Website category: restaurant
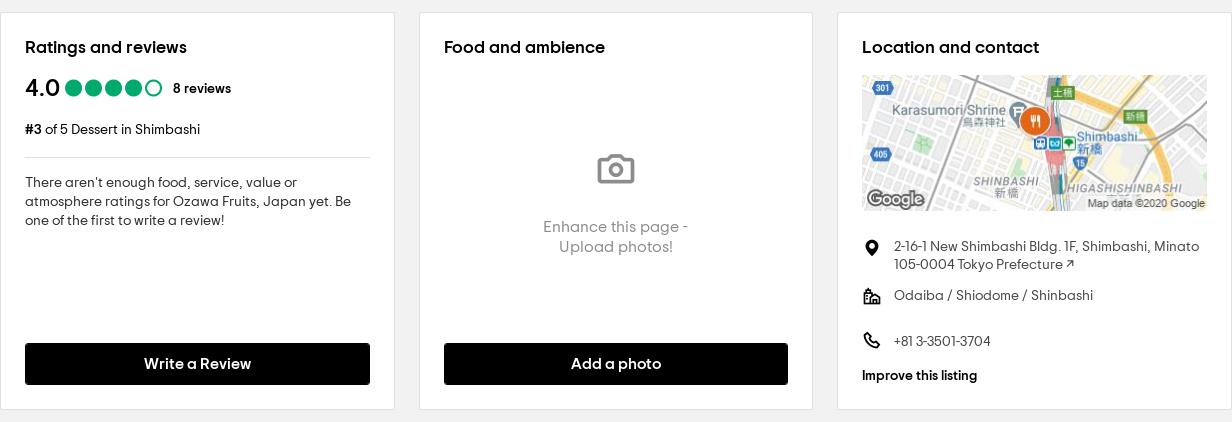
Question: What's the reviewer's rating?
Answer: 4.0

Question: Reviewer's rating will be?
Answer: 4.0

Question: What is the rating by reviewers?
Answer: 4.0

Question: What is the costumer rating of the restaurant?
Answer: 4.0

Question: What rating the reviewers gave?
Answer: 4.0

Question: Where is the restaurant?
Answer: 2-16-1 New Shimbashi Bldg. 1F, Shimbashi, Minato 105-0004 Tokyo Prefecture

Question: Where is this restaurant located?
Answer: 2-16-1 New Shimbashi Bldg. 1F, Shimbashi, Minato 105-0004 Tokyo Prefecture

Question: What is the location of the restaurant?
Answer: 2-16-1 New Shimbashi Bldg. 1F, Shimbashi, Minato 105-0004 Tokyo Prefecture

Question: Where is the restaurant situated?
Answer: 2-16-1 New Shimbashi Bldg. 1F, Shimbashi, Minato 105-0004 Tokyo Prefecture

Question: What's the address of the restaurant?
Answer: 2-16-1 New Shimbashi Bldg. 1F, Shimbashi, Minato 105-0004 Tokyo Prefecture

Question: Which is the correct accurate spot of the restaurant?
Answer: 2-16-1 New Shimbashi Bldg. 1F, Shimbashi, Minato 105-0004 Tokyo Prefecture

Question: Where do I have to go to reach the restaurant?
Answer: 2-16-1 New Shimbashi Bldg. 1F, Shimbashi, Minato 105-0004 Tokyo Prefecture

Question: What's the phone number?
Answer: +81 3-3501-3704

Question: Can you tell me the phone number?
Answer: +81 3-3501-3704

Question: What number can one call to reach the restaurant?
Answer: +81 3-3501-3704

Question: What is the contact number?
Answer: +81 3-3501-3704

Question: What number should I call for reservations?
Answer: +81 3-3501-3704

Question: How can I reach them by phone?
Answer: +81 3-3501-3704